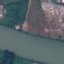
Land use / land cover: River